Question: i have big problem with vertical center in BS footer. My code below :
'''
<footer class="footer navbar-fixed-bottom" style="background-color:lightgrey;">
<div class="container">
<div class="row">
<div class="col-lg-12 col-md-12 col-sm-12 col-xs-12">
<div class="col-lg-4 col-md-4 col-sm-4 col-xs-4">
<ul class="nav nav-pills nav-justified">
<li><a href="#">SITE1</a></li>
<li><a href="#">SITE2</a></li>
</ul>
</div>
<div class="col-lg-4 col-md-4 col-sm-4 col-xs-4 text-center">
<div class="center-inner">
<p class="text-muted inner">Some text.</p>
</div>
</div>
<div class="col-lg-4 col-md-4 col-sm-4 col-xs-4 text-center">
<p>More text.</p>
</div>
</div>
</div>
</div>
'''
<URL>
Unfortunatelly, text in 2nd and 3th column isn't vertically centered. I tried solutions from similar topics, but sadly - without good effects in sticky footer (in most cases - it changed footer height and layout - after added display:table).
Below i uploaded graphic illustrating how it looks today, and how I would like it to look :

Home somebody can help me with this.
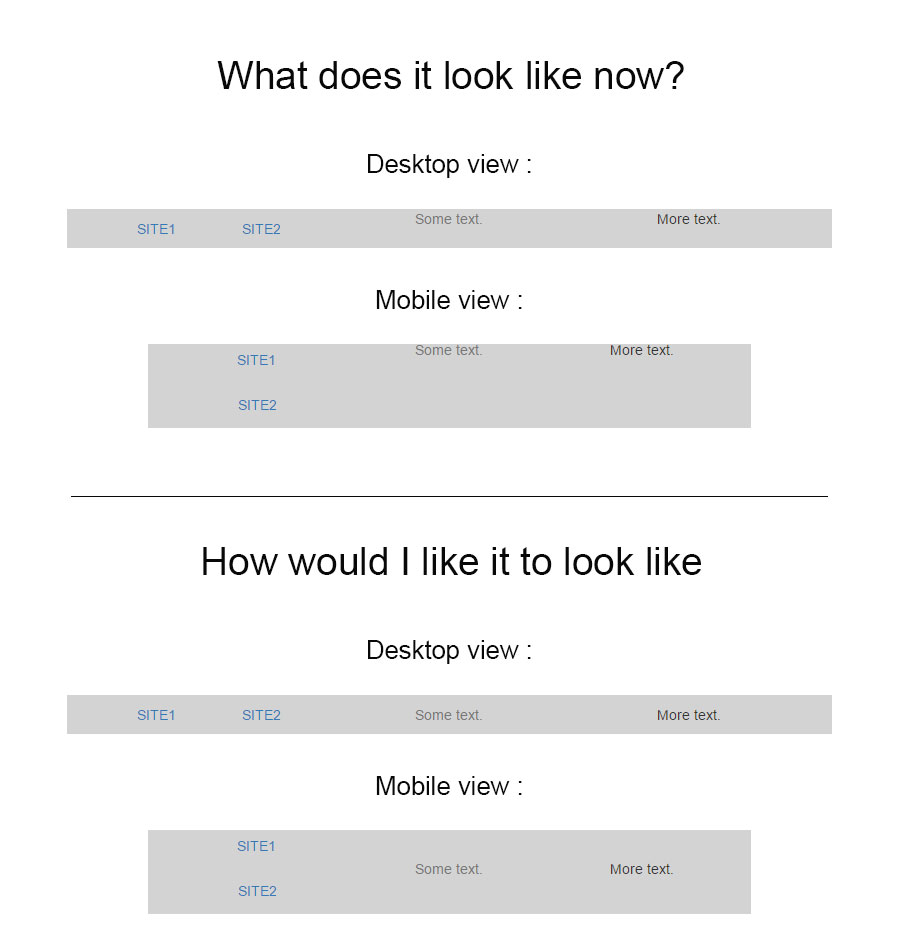
Answer: You can use this:
'''
.center-vertical{
display: flex;
align-items: center;
}
'''
(just apply to parent boxes)
<URL>